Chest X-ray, AP view. Patient: 51 years old, sex F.
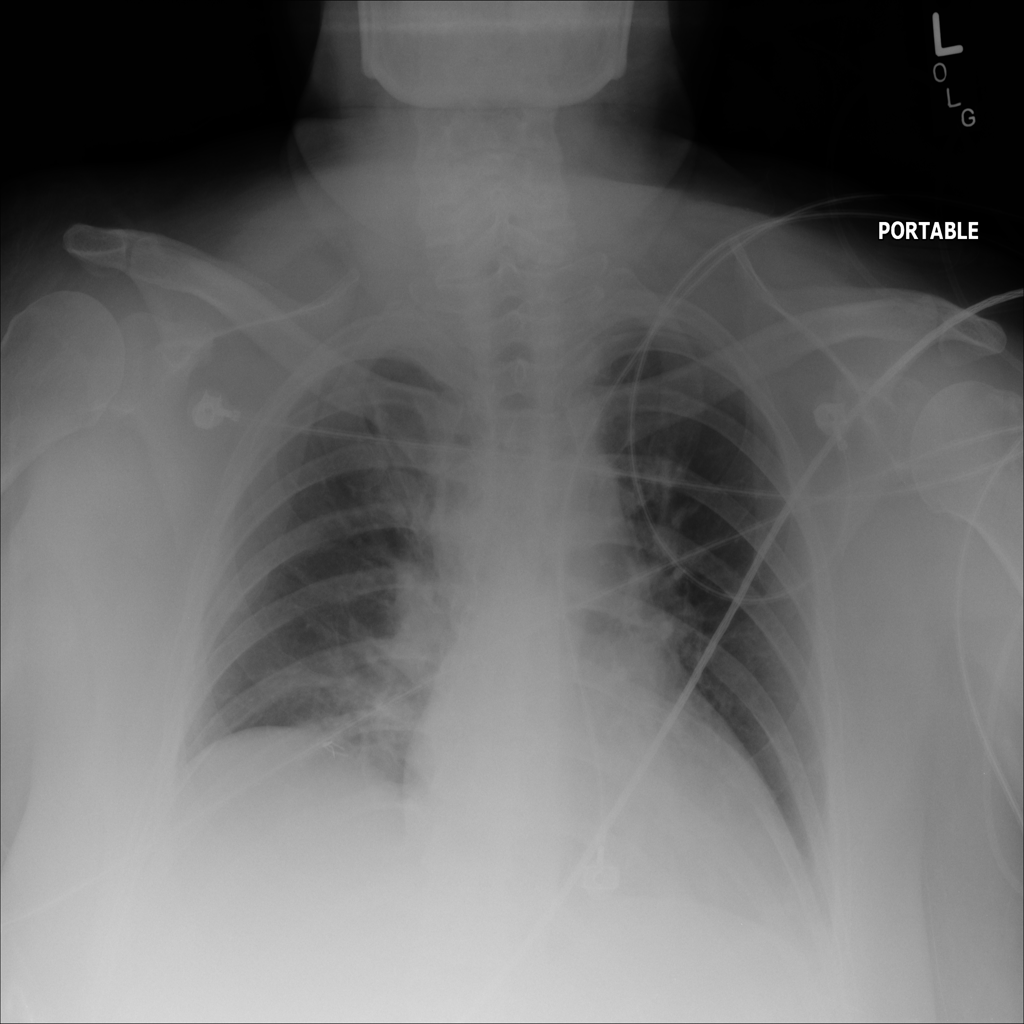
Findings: Atelectasis